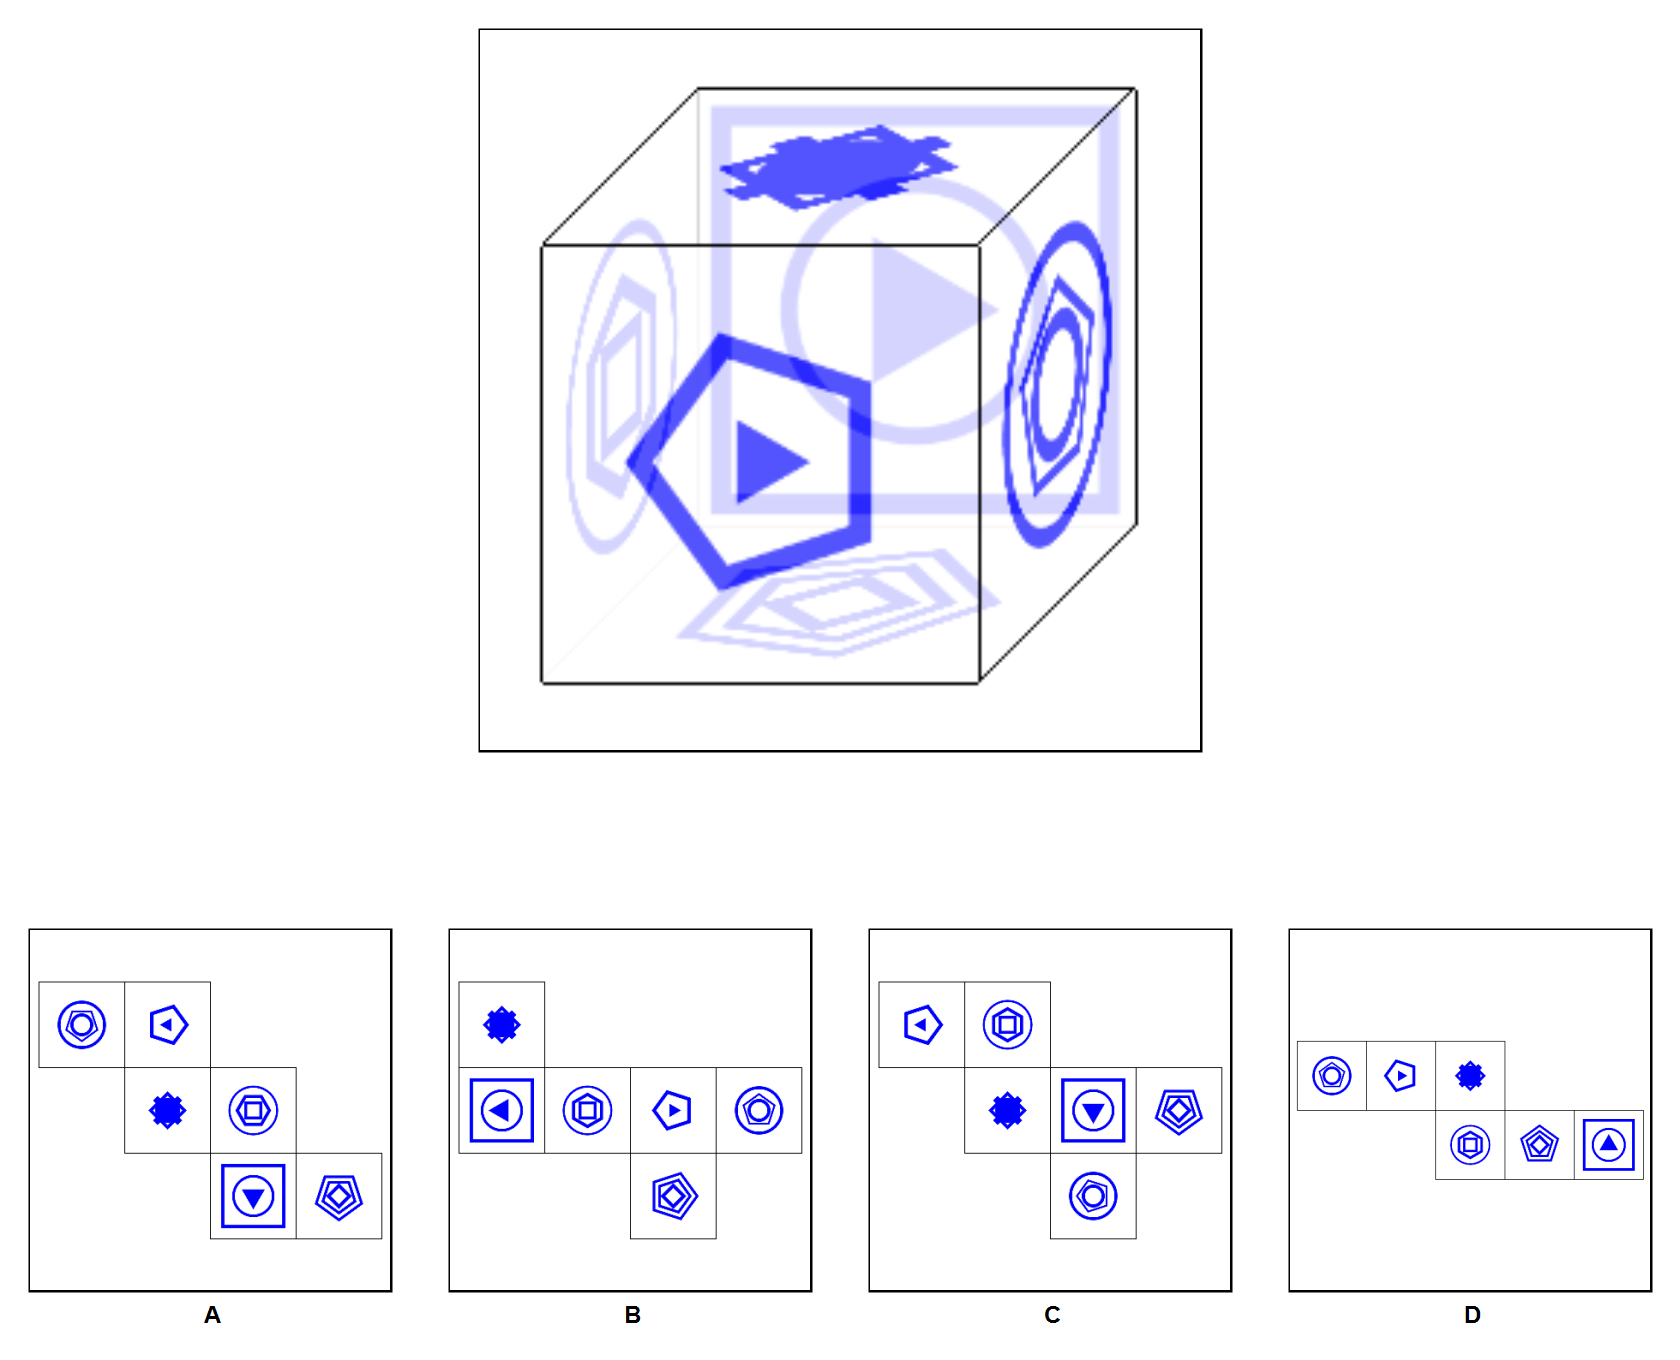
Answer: D